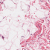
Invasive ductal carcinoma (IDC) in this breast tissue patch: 0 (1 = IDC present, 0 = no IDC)